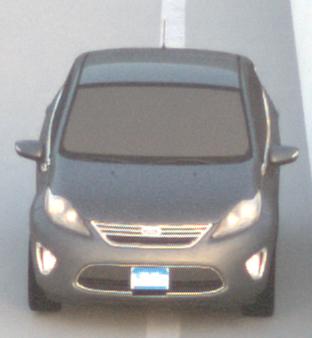
Make: Ford
Model: Fiesta
Detailed model: ’09 Sedan (seventh series)
Model produced from: 2010
Model produced until: 2017
Doors: 4
Color: gray
Road condition: dry road
Daytime: sunrise or sunset
Contrast: low contrast